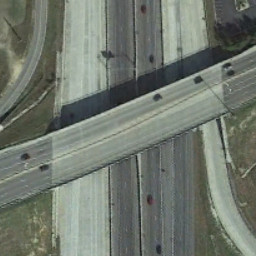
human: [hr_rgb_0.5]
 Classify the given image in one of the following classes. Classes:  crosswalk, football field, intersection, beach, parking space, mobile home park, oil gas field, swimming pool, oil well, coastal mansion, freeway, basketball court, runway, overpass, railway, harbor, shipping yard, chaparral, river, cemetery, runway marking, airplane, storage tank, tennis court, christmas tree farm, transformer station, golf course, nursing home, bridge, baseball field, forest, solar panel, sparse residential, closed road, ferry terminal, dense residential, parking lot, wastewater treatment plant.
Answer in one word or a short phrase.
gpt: overpass